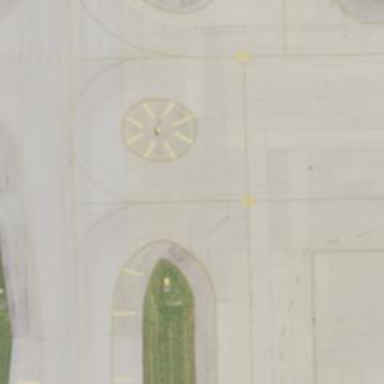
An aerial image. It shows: View of taxiway at the airport.